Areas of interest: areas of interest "Medical"
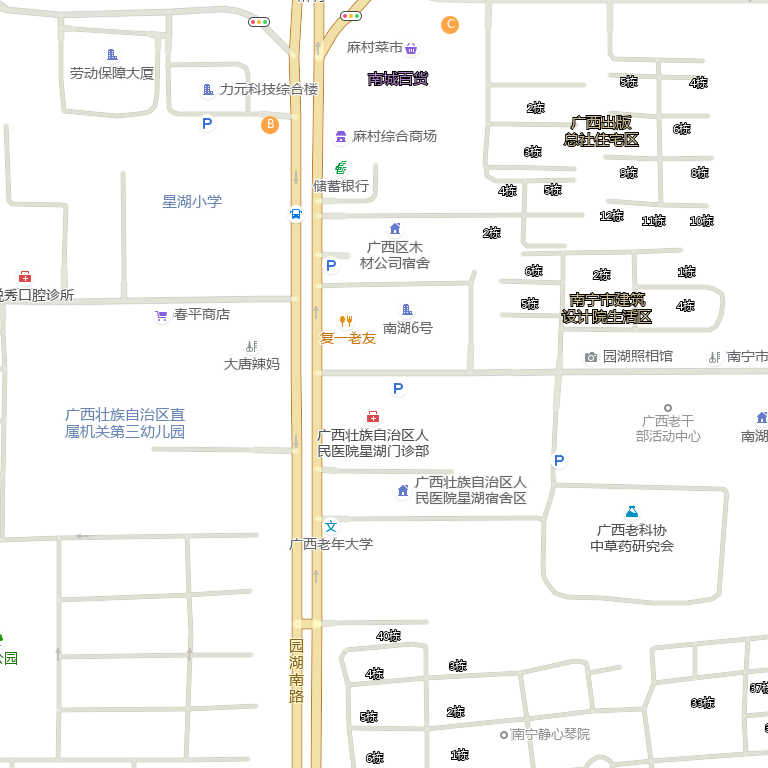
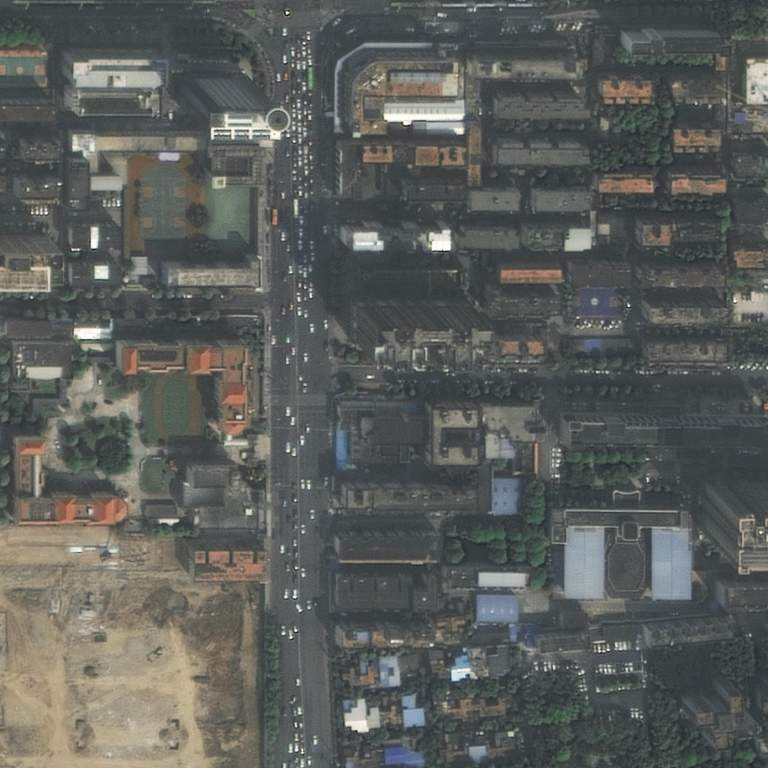